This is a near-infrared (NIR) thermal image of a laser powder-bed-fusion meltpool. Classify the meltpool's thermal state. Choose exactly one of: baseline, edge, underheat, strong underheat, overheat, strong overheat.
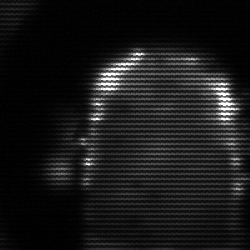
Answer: baseline